Interaction volume radius: 5 \u00c5
Interaction volume height: 10 \u00c5
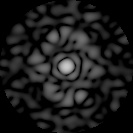
Disorder parameter: 0.8917